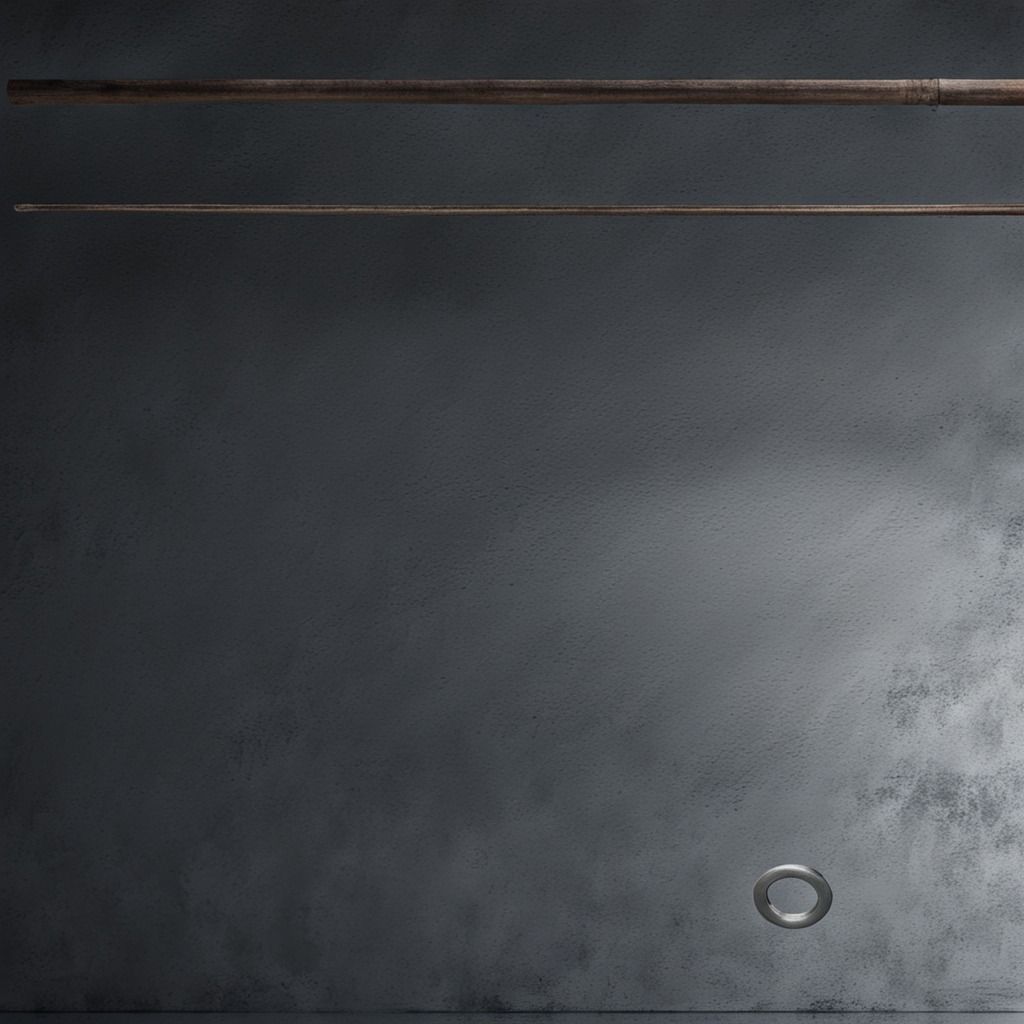
A flat metal washer is lying on a cold steel table in a mining workshop.